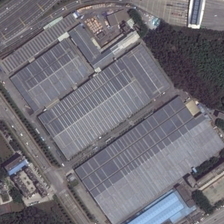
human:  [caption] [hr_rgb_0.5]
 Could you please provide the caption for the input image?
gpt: several large buildings and some green trees are near a road in an industrial area .

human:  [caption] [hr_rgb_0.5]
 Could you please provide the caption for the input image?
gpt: several large buildings and some green trees are near a road in an industrial area .

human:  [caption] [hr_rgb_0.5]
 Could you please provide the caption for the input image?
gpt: a large green belt is near the industrial zone .

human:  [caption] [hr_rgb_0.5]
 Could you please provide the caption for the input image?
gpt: the industrial houses in the street are neatly arranged .

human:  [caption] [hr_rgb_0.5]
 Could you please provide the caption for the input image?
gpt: the industrial houses in the street are neatly arranged .